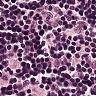
Metastatic tissue present: no